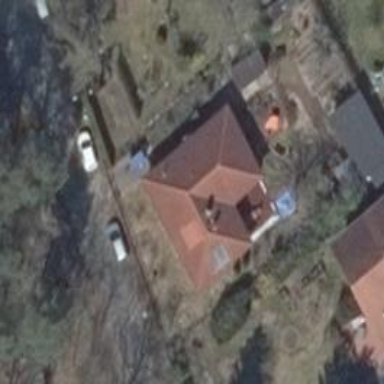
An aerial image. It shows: Detached building with hipped roof.